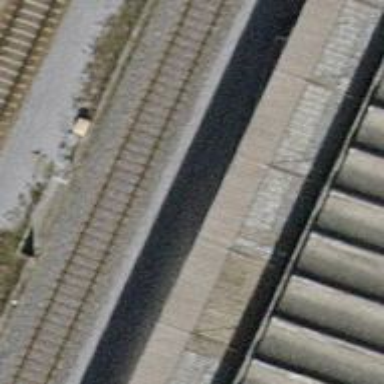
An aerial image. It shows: Abandoned railway yard with one track.